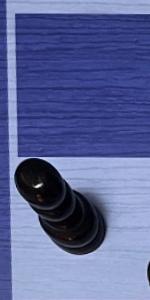
Label: Pawn_Black